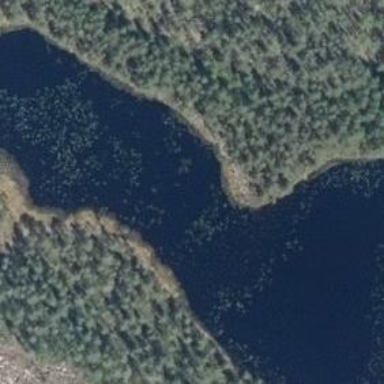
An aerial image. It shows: Serene pond surrounded by nature.